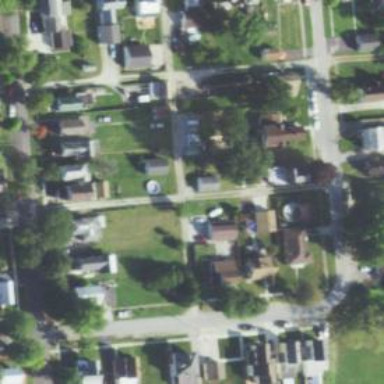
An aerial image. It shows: Alley classified as service road.